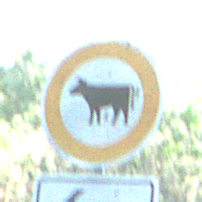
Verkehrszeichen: VerbotViehtrieb
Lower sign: RichtungsangabeDurchPfeile2
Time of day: MorningAfternoon
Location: Outdoor (Nature)
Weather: Clear
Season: NotSpecified
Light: Natural